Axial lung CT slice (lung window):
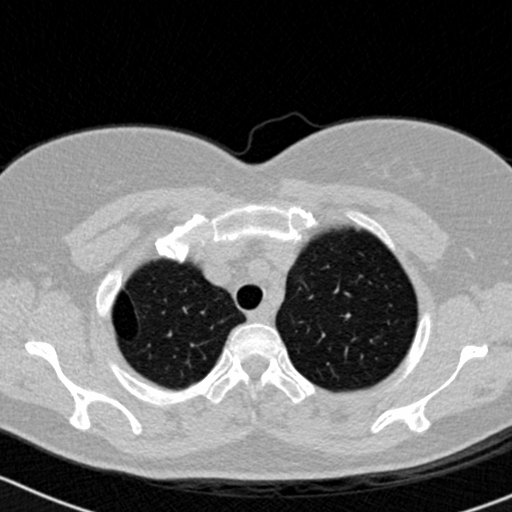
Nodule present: no